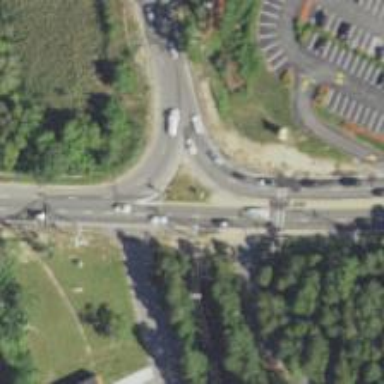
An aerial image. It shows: Circular junction with asphalt surface on trunk road.